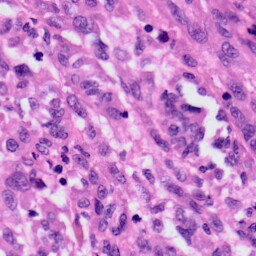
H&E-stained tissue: Skin